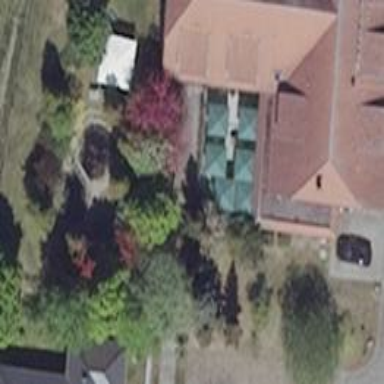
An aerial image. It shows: Garden that is leisure land.